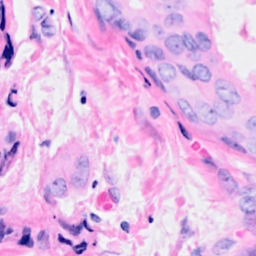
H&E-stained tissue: Breast